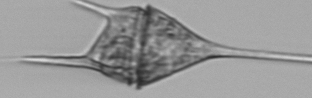
Label: Tripos_lineatus